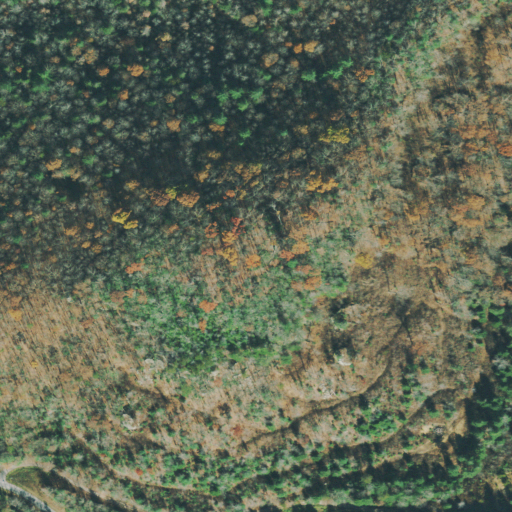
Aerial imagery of mountain in Tennessee named Puncheoncamp Knob containing deciduous forest, mixed forest, shrub, low intensity development, and open development